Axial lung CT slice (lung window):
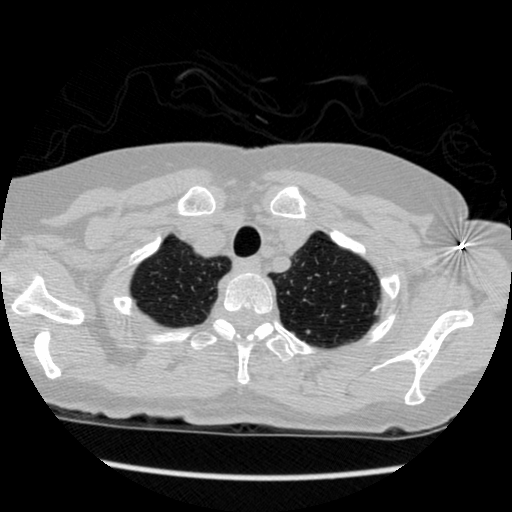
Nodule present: no